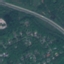
Land use / land cover class: Highway